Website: walmart
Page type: account-selection
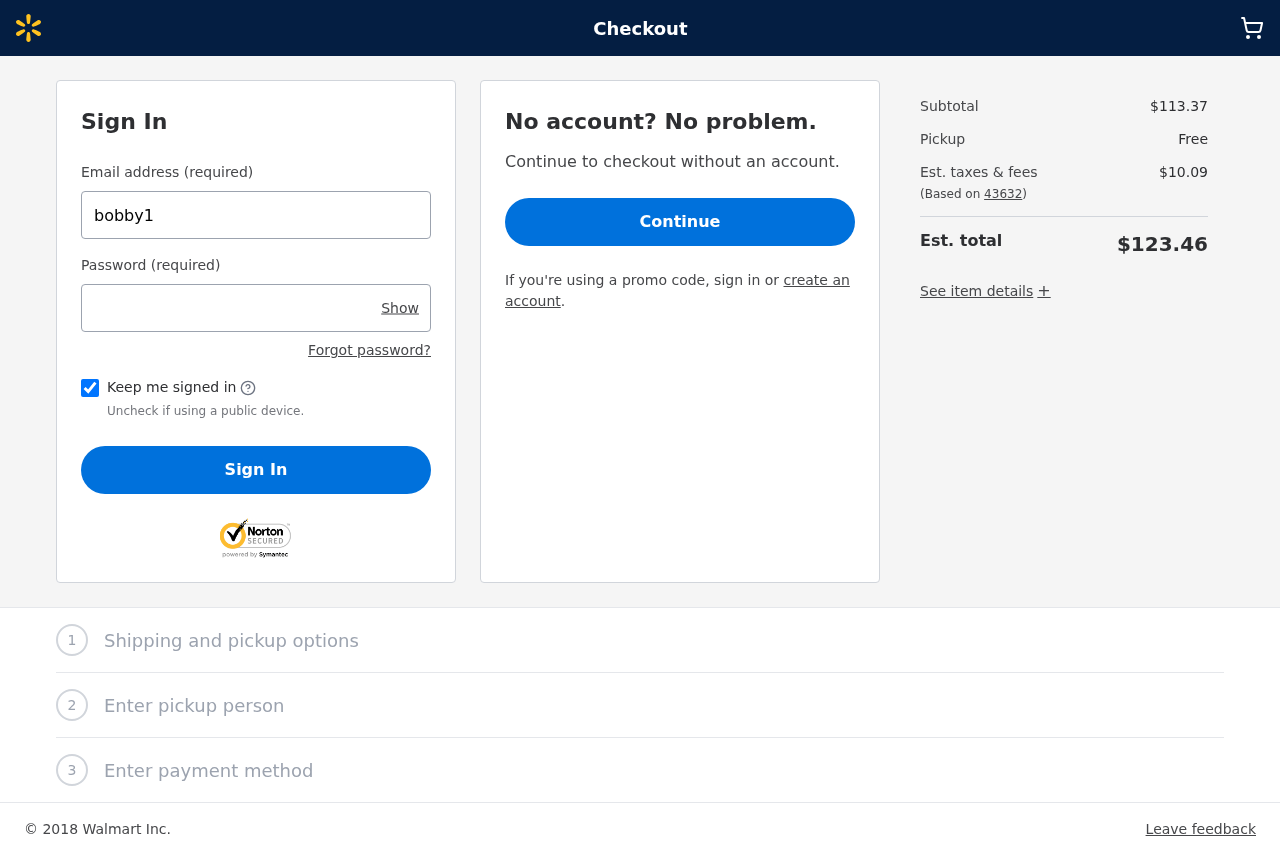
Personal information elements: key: PII_LOGIN_USERNAME
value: bobby1721
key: PII_POSTCODE
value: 43632
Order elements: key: ORDER_SUBTOTAL
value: $113.37
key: ORDER_TAX
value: $10.09
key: ORDER_TOTAL
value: $123.46